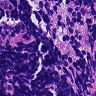
Metastatic tissue present: no